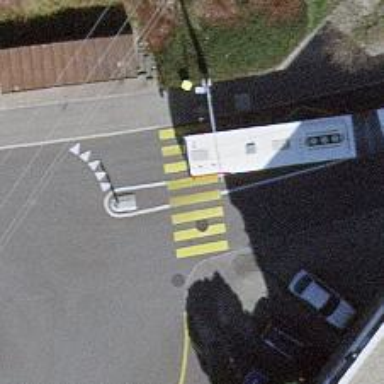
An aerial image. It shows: Uncontrolled footway crossing with markings.